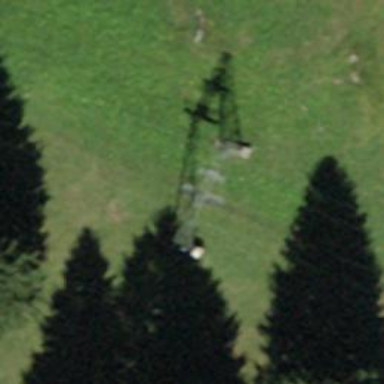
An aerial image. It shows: Pylon used for aerialway.